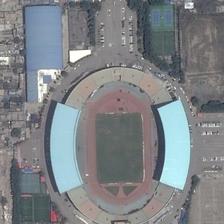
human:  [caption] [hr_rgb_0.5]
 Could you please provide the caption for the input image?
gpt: an oval football field is wreathed by some tennis courts and basketball courts .

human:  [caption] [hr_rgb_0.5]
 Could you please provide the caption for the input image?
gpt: a large playground is surrounded by many buildings and several parking lots .

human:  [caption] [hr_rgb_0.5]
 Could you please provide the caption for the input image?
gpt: a gymnasium with a playground in it is surroundededed by many buildings .

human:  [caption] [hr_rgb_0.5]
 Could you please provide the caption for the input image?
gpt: an outdoor gymnasium and many white cars surrounded .

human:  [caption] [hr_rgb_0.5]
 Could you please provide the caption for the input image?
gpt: a large stadium with a parking lot is surrounded by several basketball fields and many houses .